Field crop: maize
Growth stage: 2
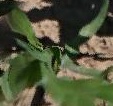
Species: maize